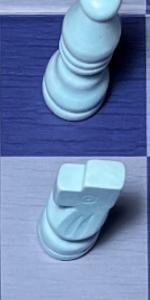
Label: Knight_White